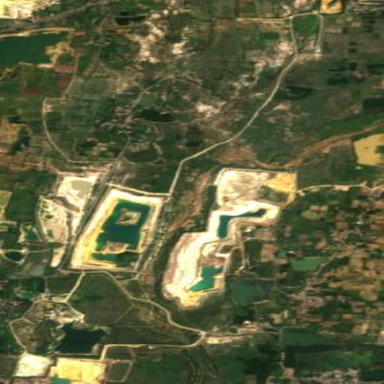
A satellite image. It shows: Quarry area.